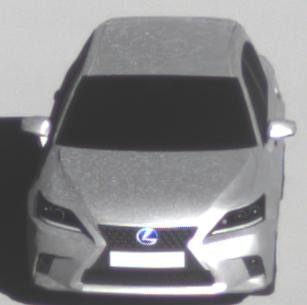
Make: Lexus
Model: CT 200h
Detailed model: CT (A10)
Model produced from: 2014/03
Model produced until: 2017/10
Doors: 5
Color: white
Road condition: dry road
Daytime: midday
Contrast: high contrast